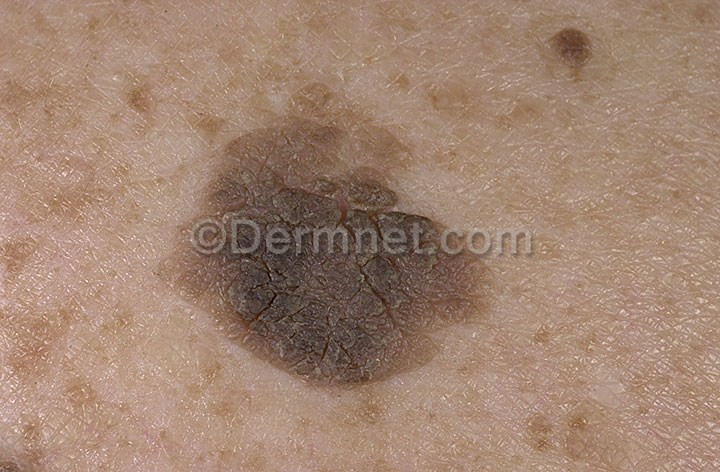
Disease: Seborrheic Keratoses and other Benign Tumors